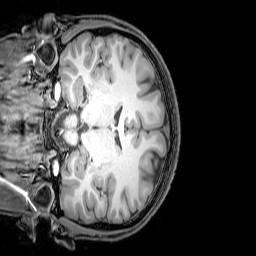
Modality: T1w
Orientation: coronal
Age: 25
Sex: male
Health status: healthy
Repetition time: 0.081 s
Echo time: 0.037 s